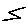
Label: zigzag